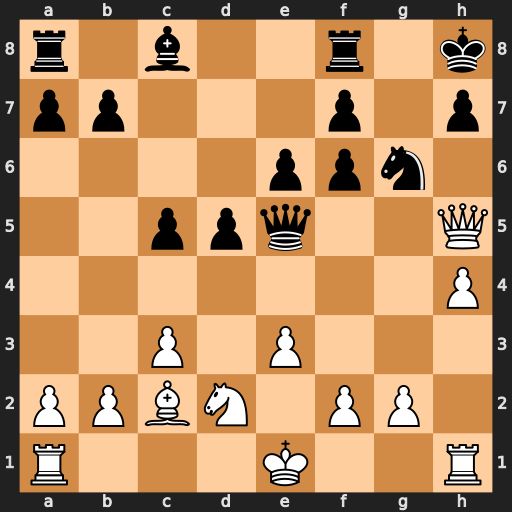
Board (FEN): r1b2r1k/pp3p1p/4ppn1/2ppq2Q/7P/2P1P3/PPBN1PP1/R3K2R
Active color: w
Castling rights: KQ
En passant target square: -
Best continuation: Qh6 f5 h5